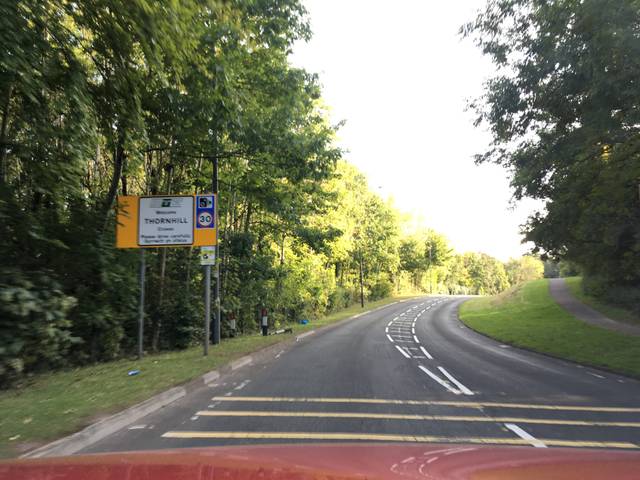
Region: United Kingdom
Coordinates: 51.659, -3.045